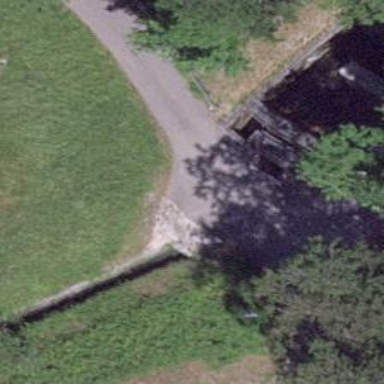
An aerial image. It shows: Compacted residential road with bridge.